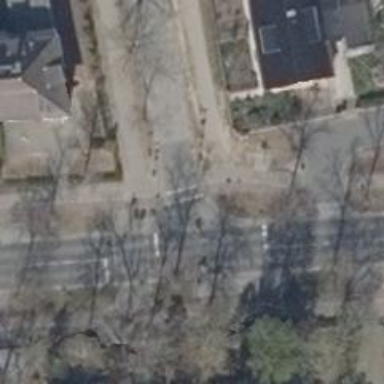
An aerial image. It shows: Residential road.